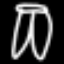
Label: pants